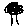
Label: tree